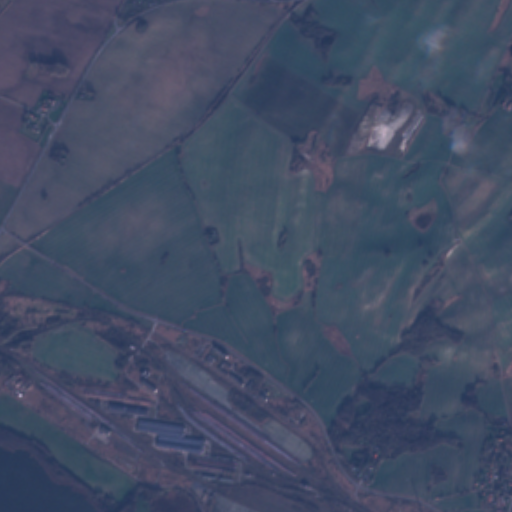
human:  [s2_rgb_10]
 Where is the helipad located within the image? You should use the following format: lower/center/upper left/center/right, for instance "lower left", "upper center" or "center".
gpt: The helipad is located in the lower center of the image.
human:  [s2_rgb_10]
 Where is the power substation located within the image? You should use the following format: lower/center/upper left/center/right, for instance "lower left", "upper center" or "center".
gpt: The power substation is located in the lower center of the image.
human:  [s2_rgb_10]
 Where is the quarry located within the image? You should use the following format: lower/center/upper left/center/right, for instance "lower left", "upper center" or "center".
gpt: The quarry is located in the upper right of the image.
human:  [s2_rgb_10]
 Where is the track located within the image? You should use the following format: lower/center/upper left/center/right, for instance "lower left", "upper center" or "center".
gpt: There is no track in the image.